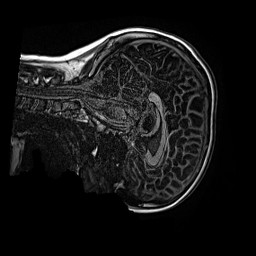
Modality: MP2RAGE
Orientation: sagittal
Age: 12
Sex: female
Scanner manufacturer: siemens
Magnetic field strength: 3 T
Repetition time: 4 s
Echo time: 0.00299 s